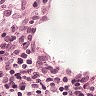
Metastatic tissue present: no